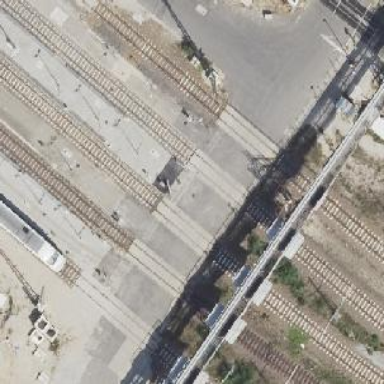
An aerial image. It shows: Level crossing with double half barrier and saltire marking.